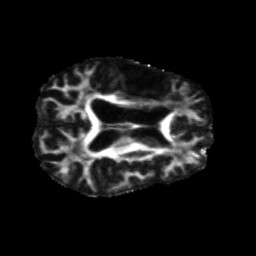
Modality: FA
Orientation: axial
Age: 58
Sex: male
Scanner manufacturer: siemens
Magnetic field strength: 3 T
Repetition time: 5.25 s
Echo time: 0.08 s